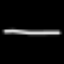
Label: line